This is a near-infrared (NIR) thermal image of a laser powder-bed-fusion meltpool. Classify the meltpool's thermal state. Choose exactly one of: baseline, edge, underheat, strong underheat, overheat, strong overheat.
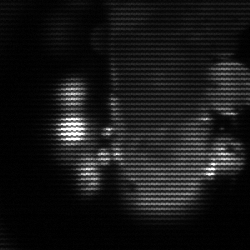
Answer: strong underheat